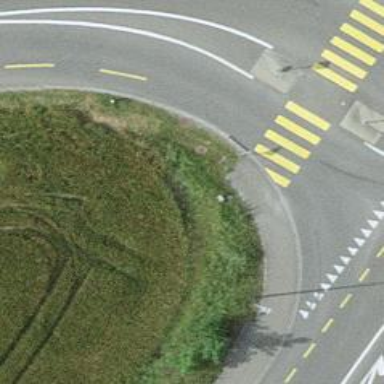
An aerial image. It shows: Kerb serving as barrier.